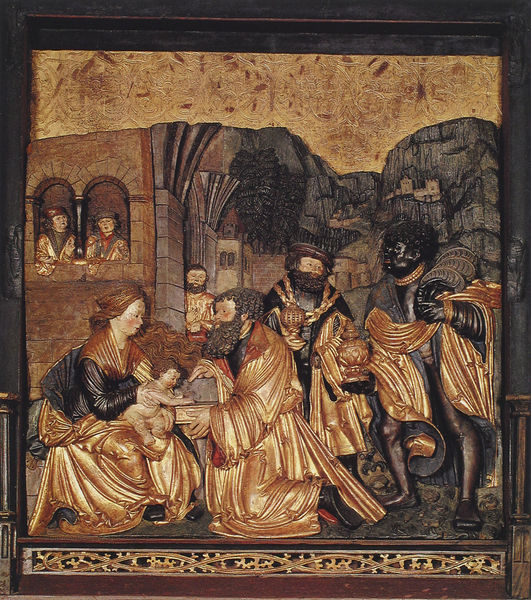
Titel: Fragment eines Altaraufsatzes. Anbetung der Weisen
Standort: Erfurt, Predigerkirche (EU - D - Thüringen)
Schlagwörter: mann, umhang, menschen, fenster, holz, männer, bart, architektur, bibel, falten, steine, gold, drei, kind, mutter, vater, gotik, relief, baby, könig, bögen, neger, buch, vergoldet, altar, schnitzerei, christus, jesus, weihrauch, stall, mohr, könige, maria, anbetung, sakral, weise, christi, josef, joseph, geburt, krippe, wiege, hochrelief, heilige familie, jesuskind, caspar, gaben, morgenland, heilige drei könige, kaspar, melchior, baltasar, angetung